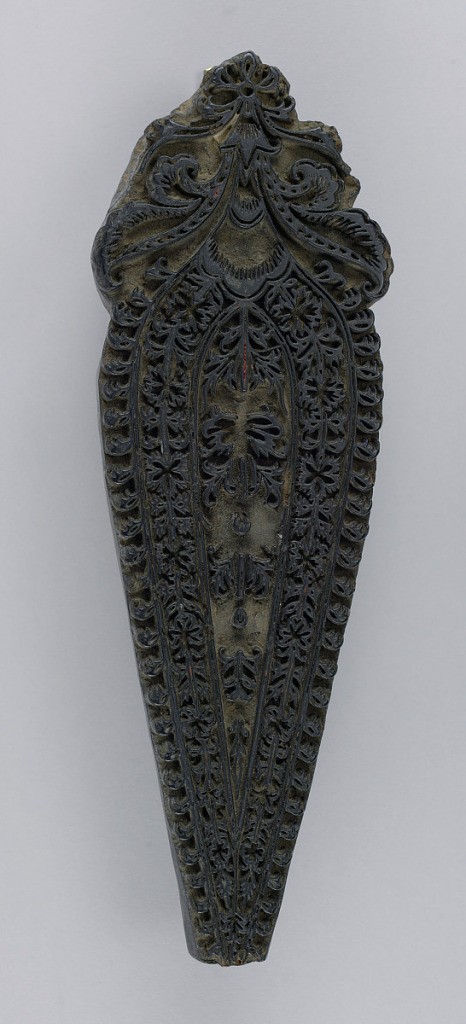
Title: Printing block
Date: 19th century
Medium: wood Technique: carved in relief
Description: Block for printing textiles. Elongated triangular shape. Contemporary picture hangers attached.